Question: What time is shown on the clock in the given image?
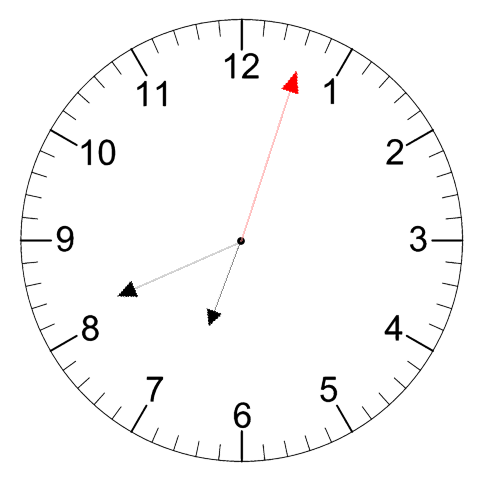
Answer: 06:41:03